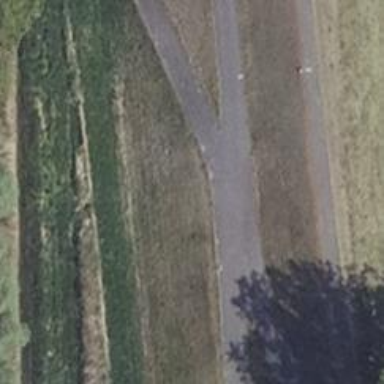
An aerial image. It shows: Asphalt track with grade1 quality.